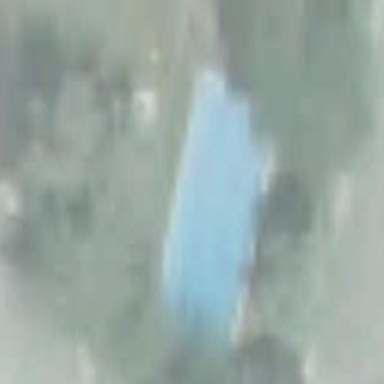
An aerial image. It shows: Swimming pool located in leisure land.